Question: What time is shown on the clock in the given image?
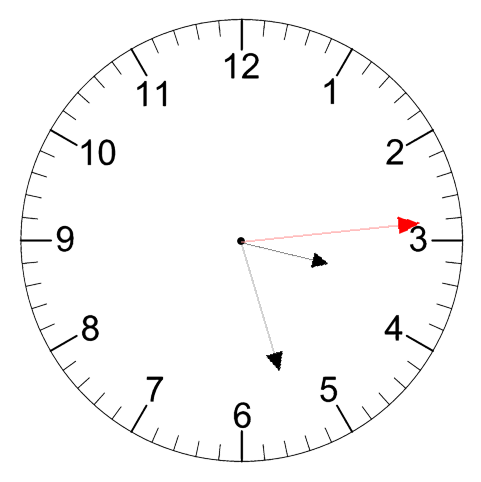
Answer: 03:27:14